The plot is a Hilbert-envelope spectrum of a rotating bearing's acceleration signal, annotated with the bearing's characteristic defect frequencies. Based on the visible evidence, which condition applies: normal, inner_race, outer_race, ball?
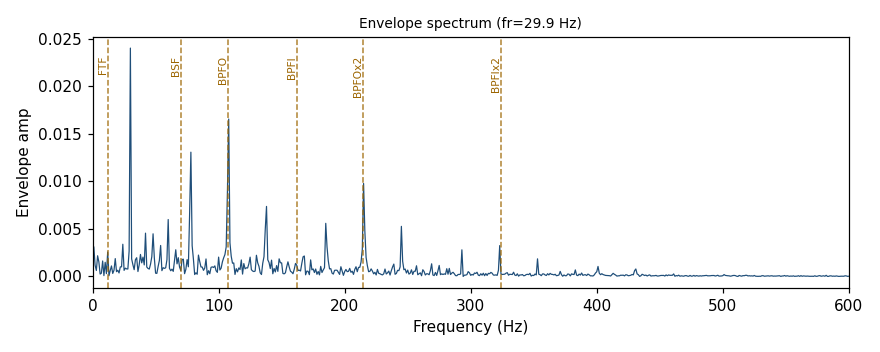
Answer: outer_race